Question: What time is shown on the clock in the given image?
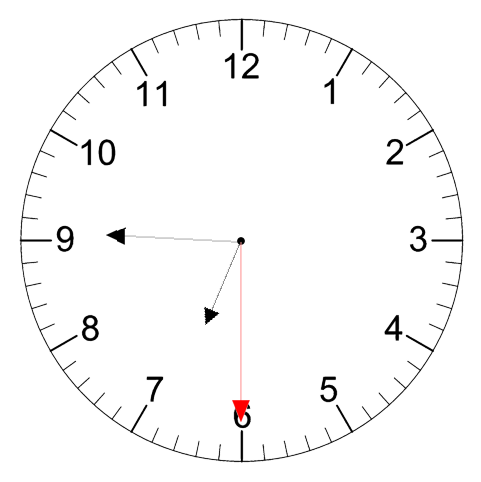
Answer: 06:45:30